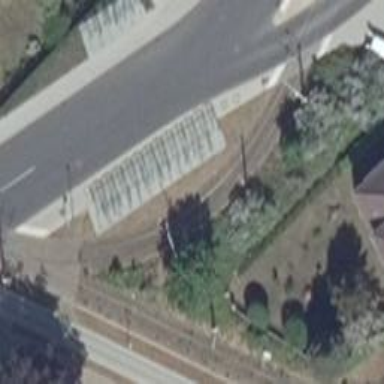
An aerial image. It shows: Tram railway line with electrified contact line.